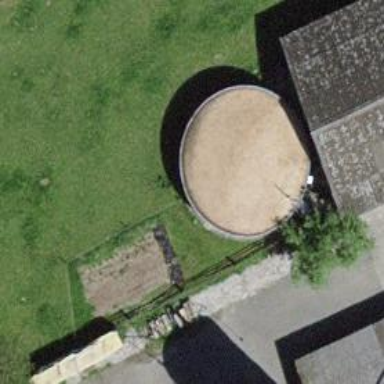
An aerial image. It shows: Building with storage tank.